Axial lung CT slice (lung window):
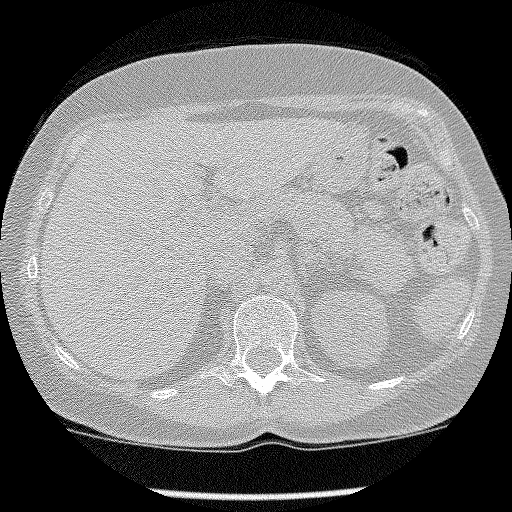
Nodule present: no